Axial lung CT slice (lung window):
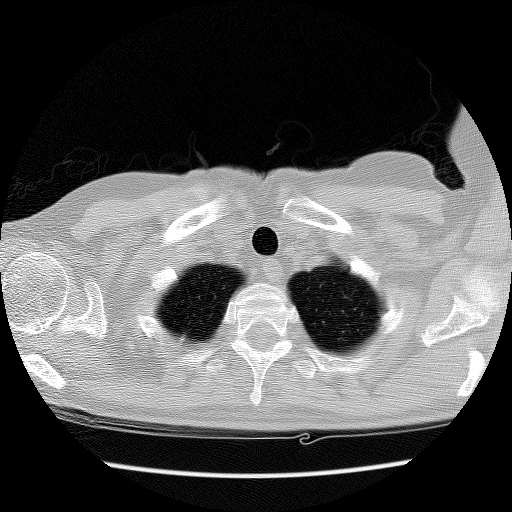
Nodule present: no